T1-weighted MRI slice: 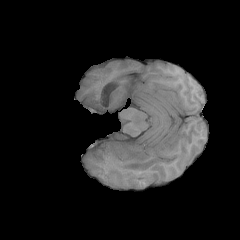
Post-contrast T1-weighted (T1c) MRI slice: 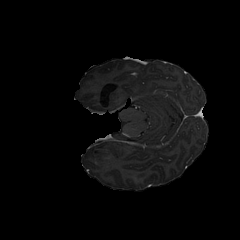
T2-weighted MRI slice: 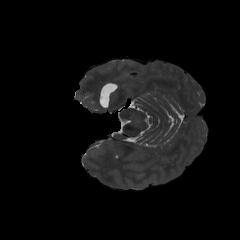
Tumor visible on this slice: no